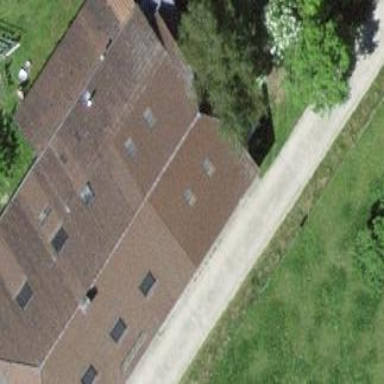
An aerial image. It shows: Farm building.